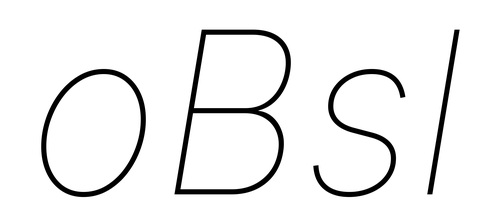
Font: Inter-Italic_Thin_Italic